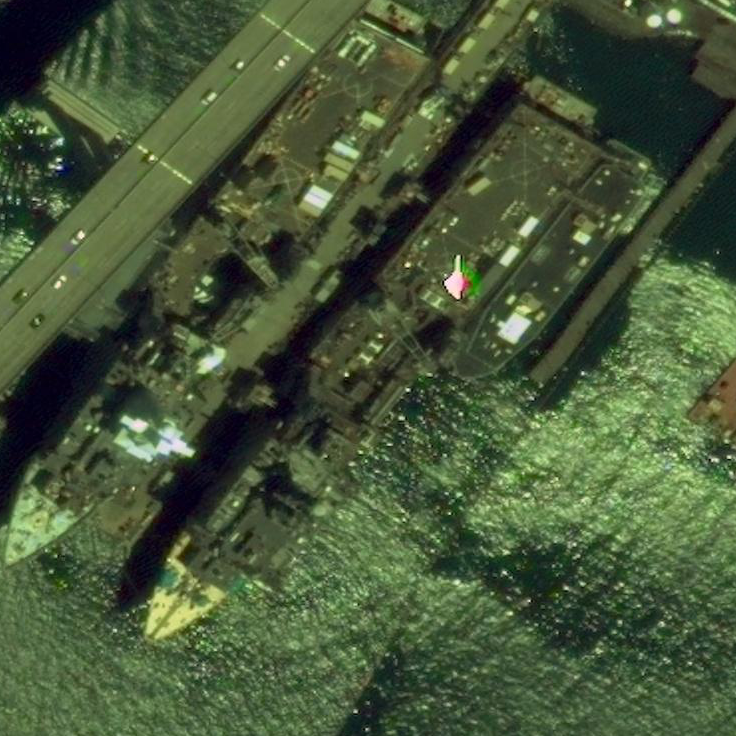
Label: combat